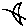
Label: moon